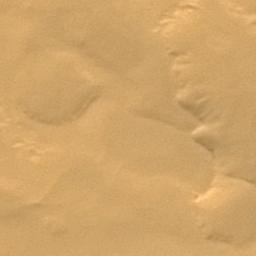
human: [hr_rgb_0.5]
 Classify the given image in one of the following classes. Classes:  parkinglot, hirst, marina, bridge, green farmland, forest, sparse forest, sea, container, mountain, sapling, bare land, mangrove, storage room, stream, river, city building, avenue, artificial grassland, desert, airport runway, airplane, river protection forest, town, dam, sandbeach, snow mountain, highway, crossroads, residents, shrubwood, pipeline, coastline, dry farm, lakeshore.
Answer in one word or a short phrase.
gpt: desert